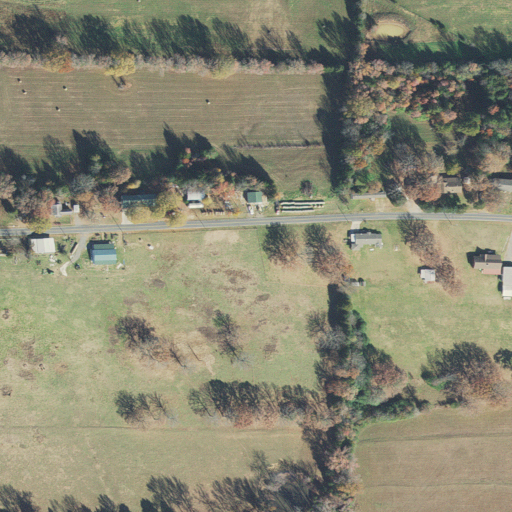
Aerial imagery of ridge(s) in Arkansas named Kaney Ridge containing pasture, evergreen forest, open development, low intensity development, and deciduous forest